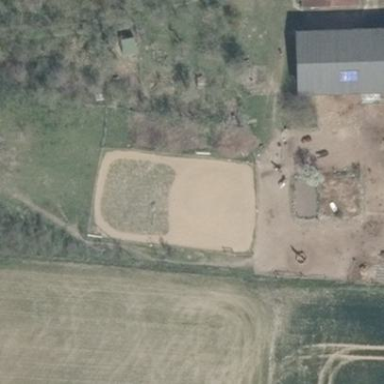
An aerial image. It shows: Sandy area designated for equestrian sports. It is leisure land for horse riding.